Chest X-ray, AP view. Patient: 21 years old, sex M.
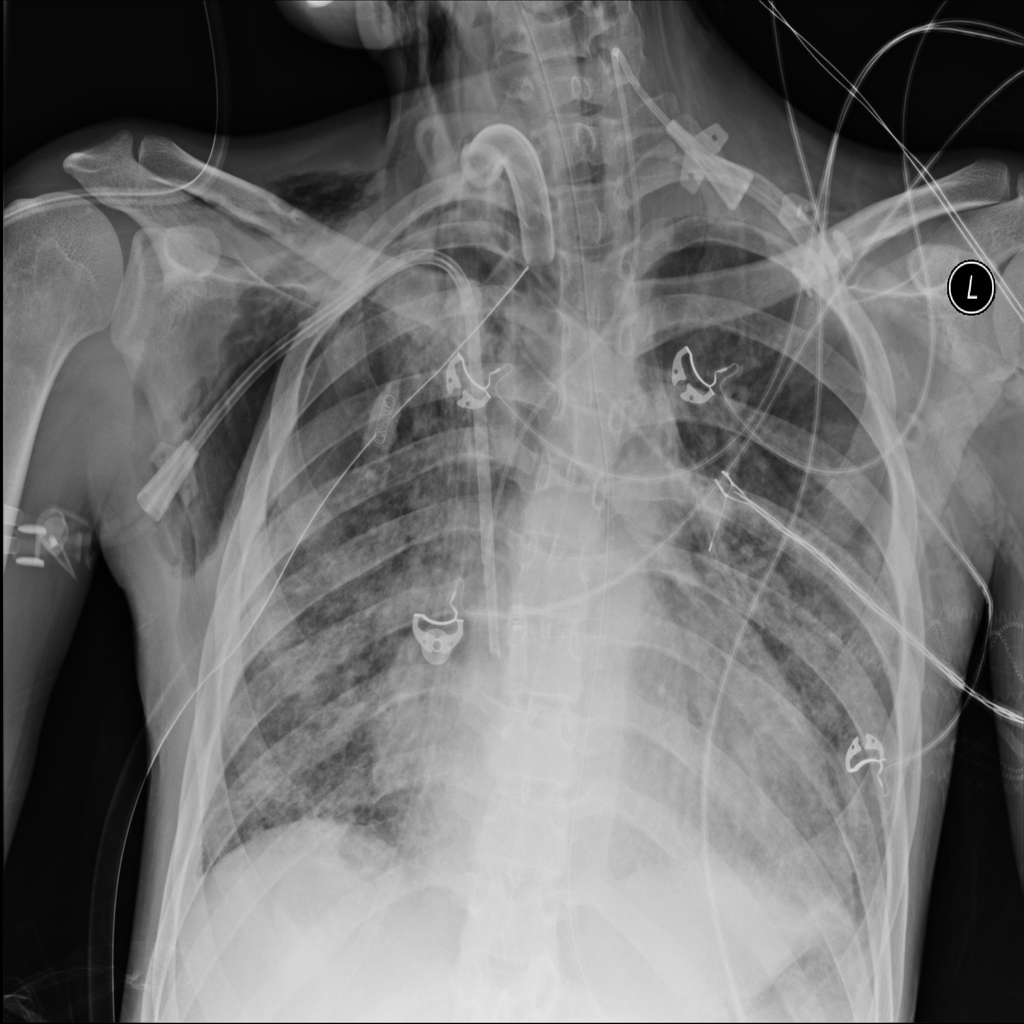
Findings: Emphysema, Pneumothorax